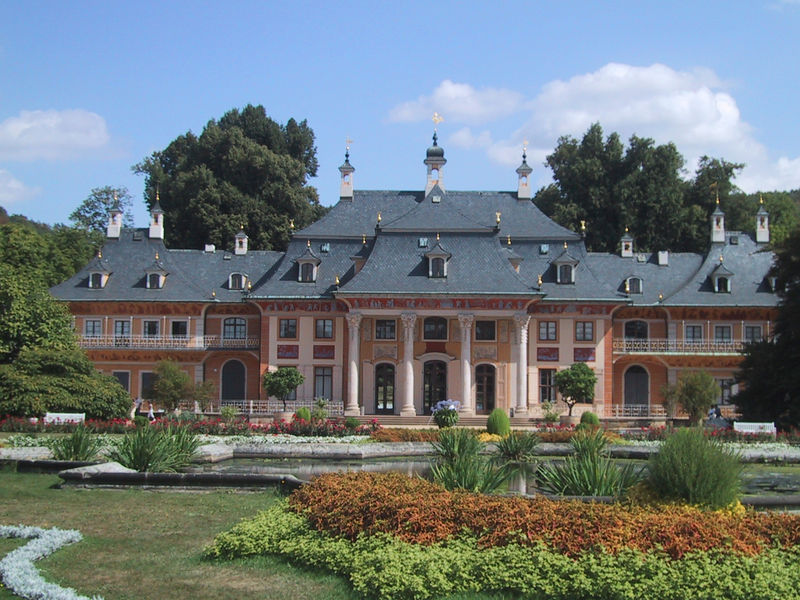
Titel: Pillnitz, Bergpalais
Standort: Dresden, Pillnitz, Bergpalais (EU - D - Sachsen)
Schlagwörter: baum, blau, himmel, laub, wasser, wolken, bäume, gelb, grün, see, teich, blumen, fenster, säulen, weiss, anlage, dach, haus, park, rasen, rot, schloss, weg, malerei, architektur, busch, sträucher, pflanzen, rosa, brunnen, kamin, bassin, garten, fassade, farbe, kies, stufen, foto, fotografie, eingang, türme, palast, gauben, becken, photo, portal, residenz, beete, rabatte, etagen, parterre, herrenhaus, gartenanlage, rabatten